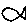
Label: fish